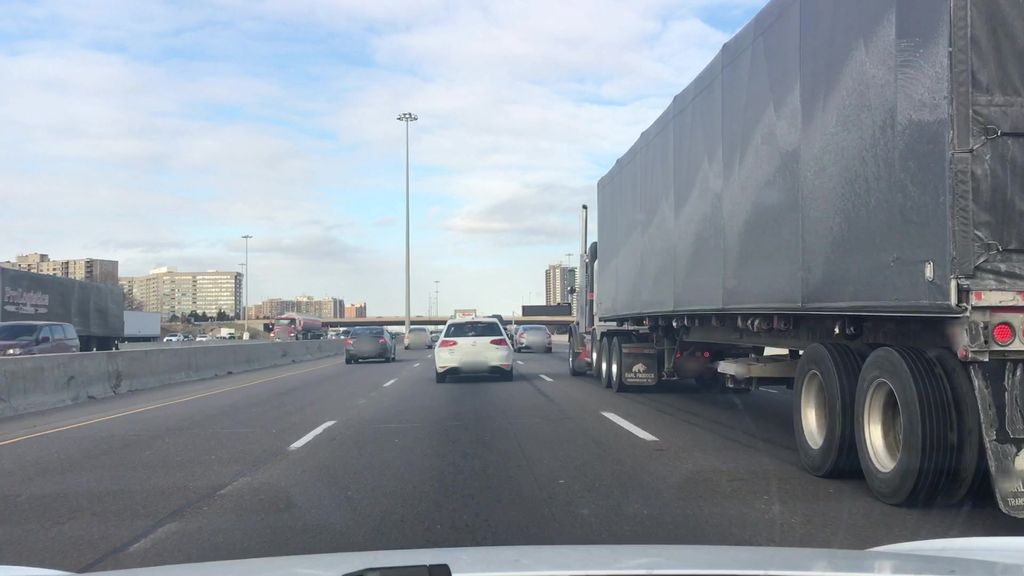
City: toronto